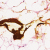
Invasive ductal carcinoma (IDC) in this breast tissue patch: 0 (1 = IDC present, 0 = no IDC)